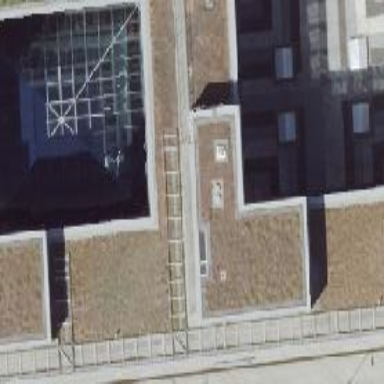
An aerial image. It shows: Close-up view of roof part of building.